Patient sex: M
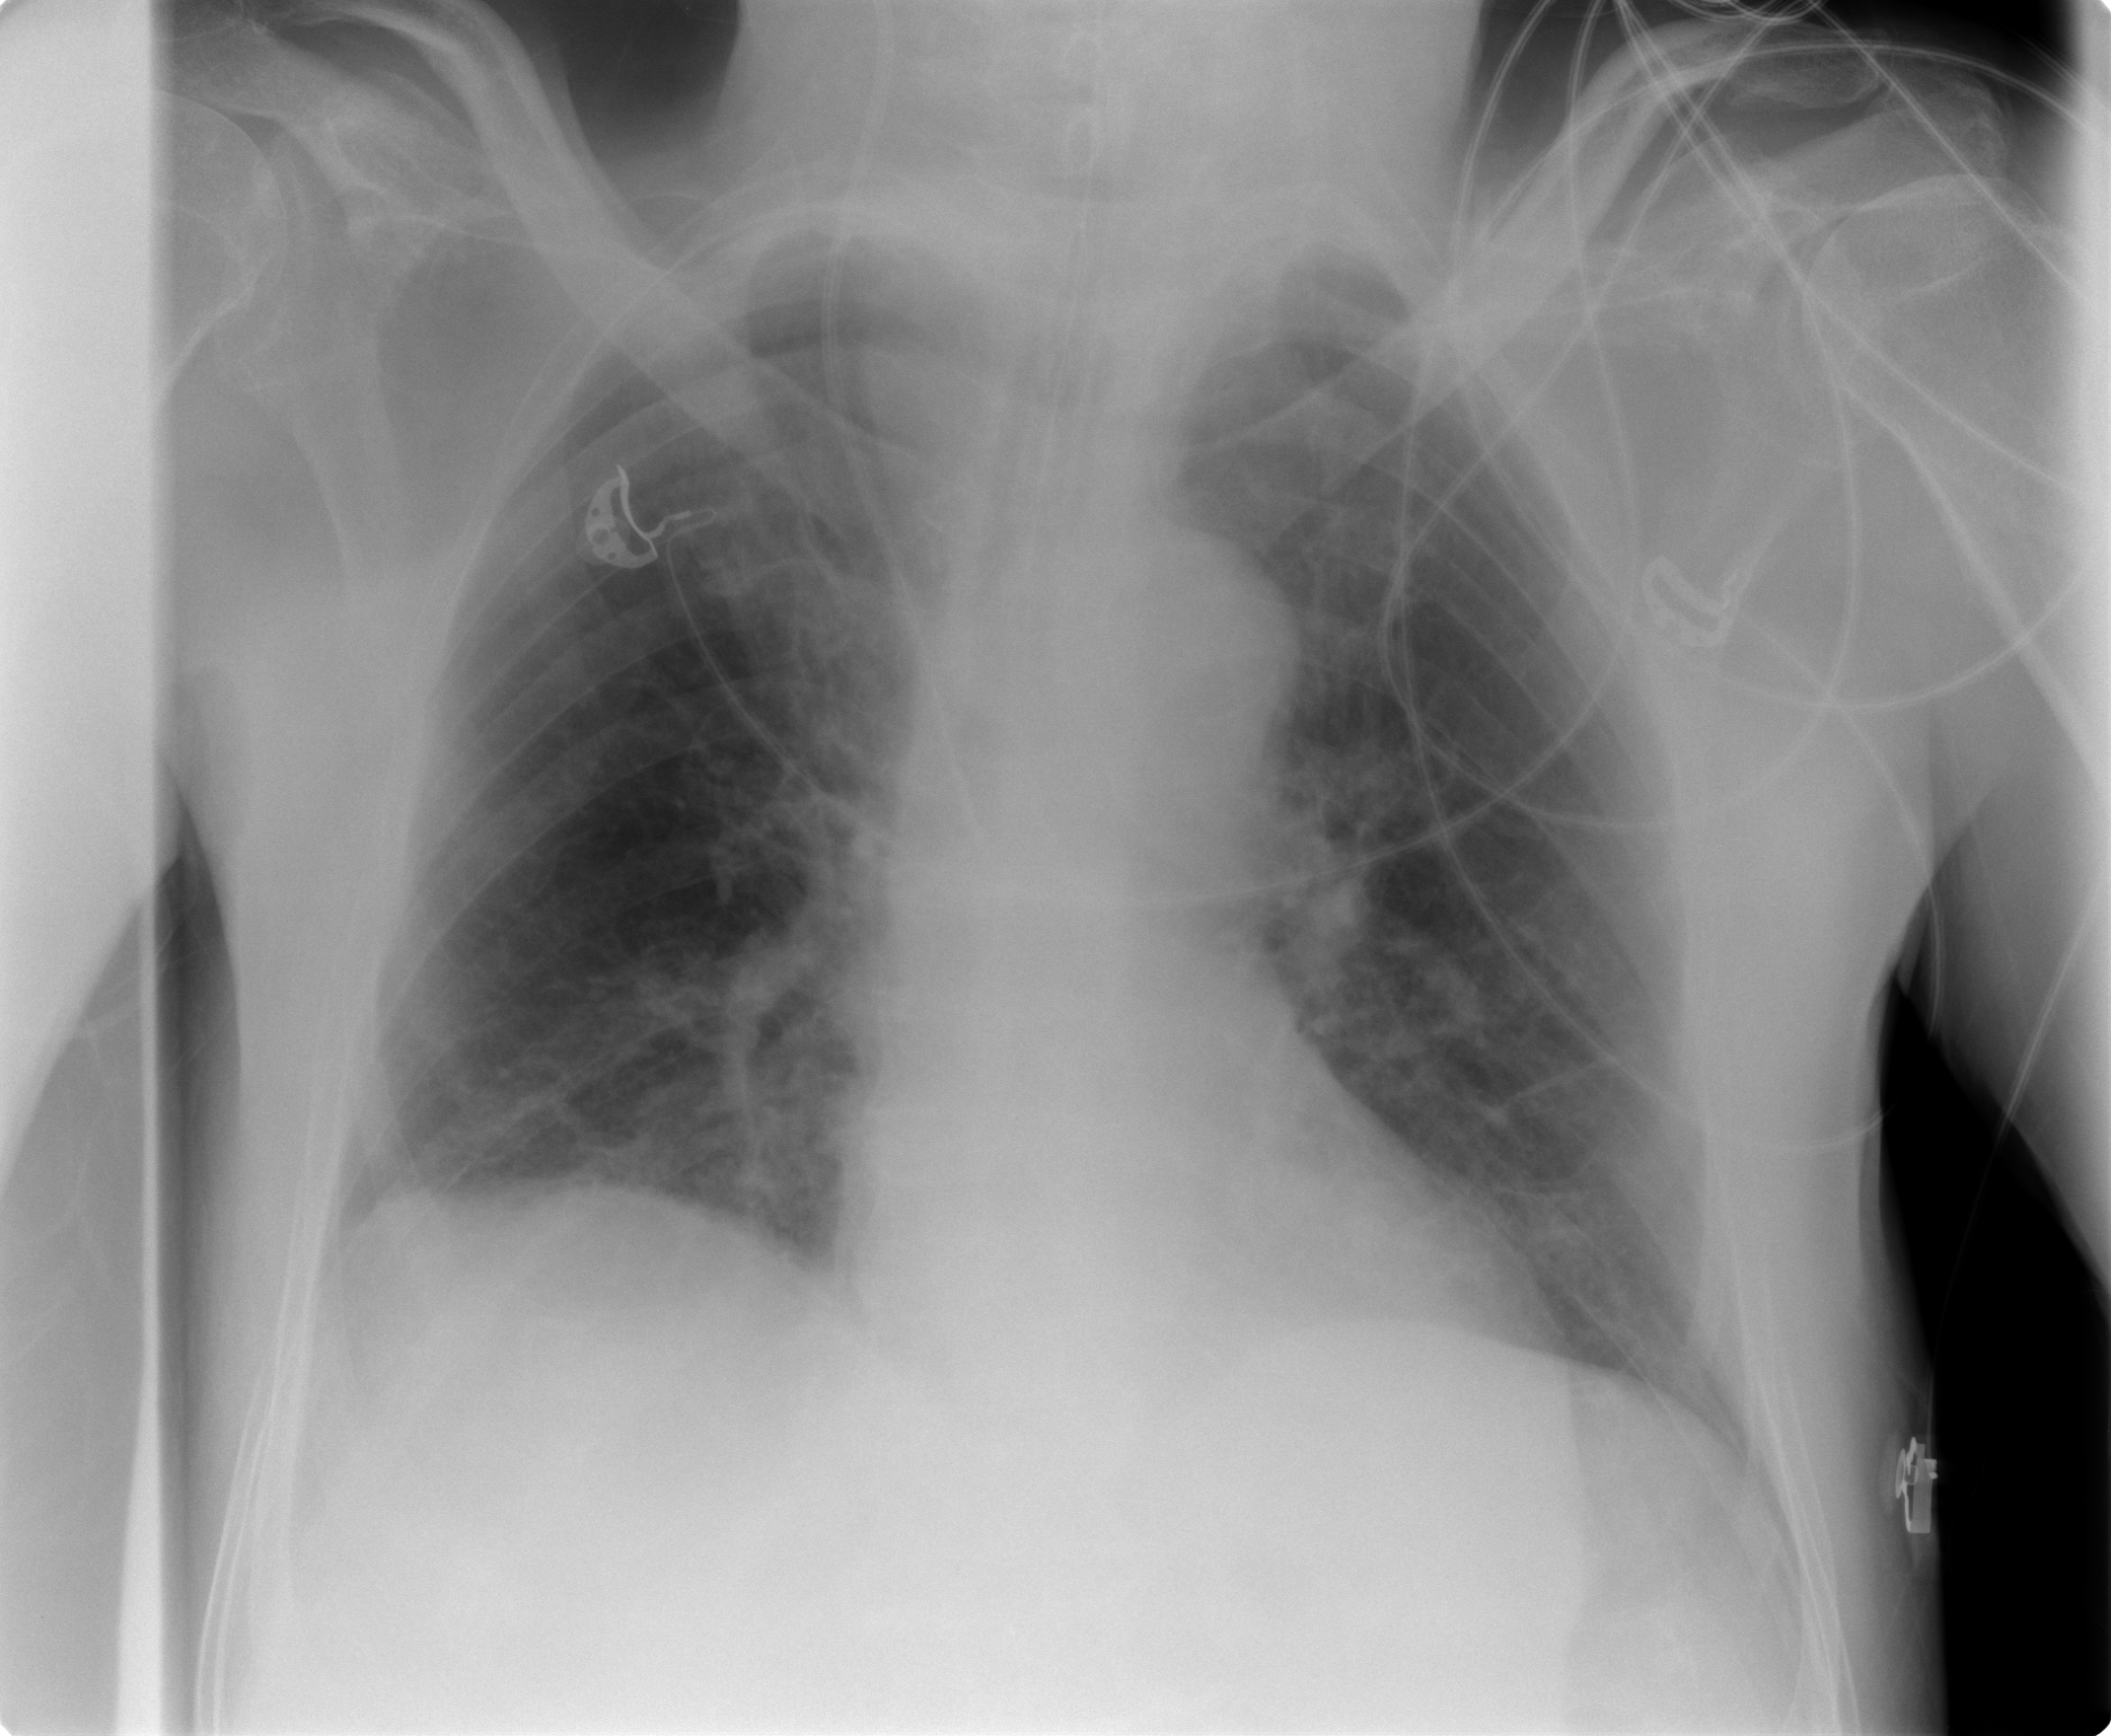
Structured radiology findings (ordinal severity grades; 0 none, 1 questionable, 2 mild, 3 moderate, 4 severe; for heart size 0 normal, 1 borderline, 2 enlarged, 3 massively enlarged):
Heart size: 0
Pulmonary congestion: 0
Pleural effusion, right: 1
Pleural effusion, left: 0
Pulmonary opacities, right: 0
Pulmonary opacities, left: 0
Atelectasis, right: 1
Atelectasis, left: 1